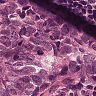
Metastatic tissue present: yes